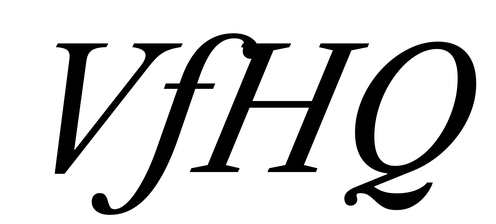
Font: LibreCaslonText-Italic_Italic